Question: Now when I'm running my app using 'docker-compose up' i get in console lot of logs from mongoDb

I want to get only "web" service related logs for my information as logs from mongo are unreadable and useless for me in development.
I tried using
'''
command: --quiet
logs:
driver: none
'''
And didn't get quite the result i was hoping for.
I want all the docker starting logs describing what is going on while staring but then none of the mongo health raports
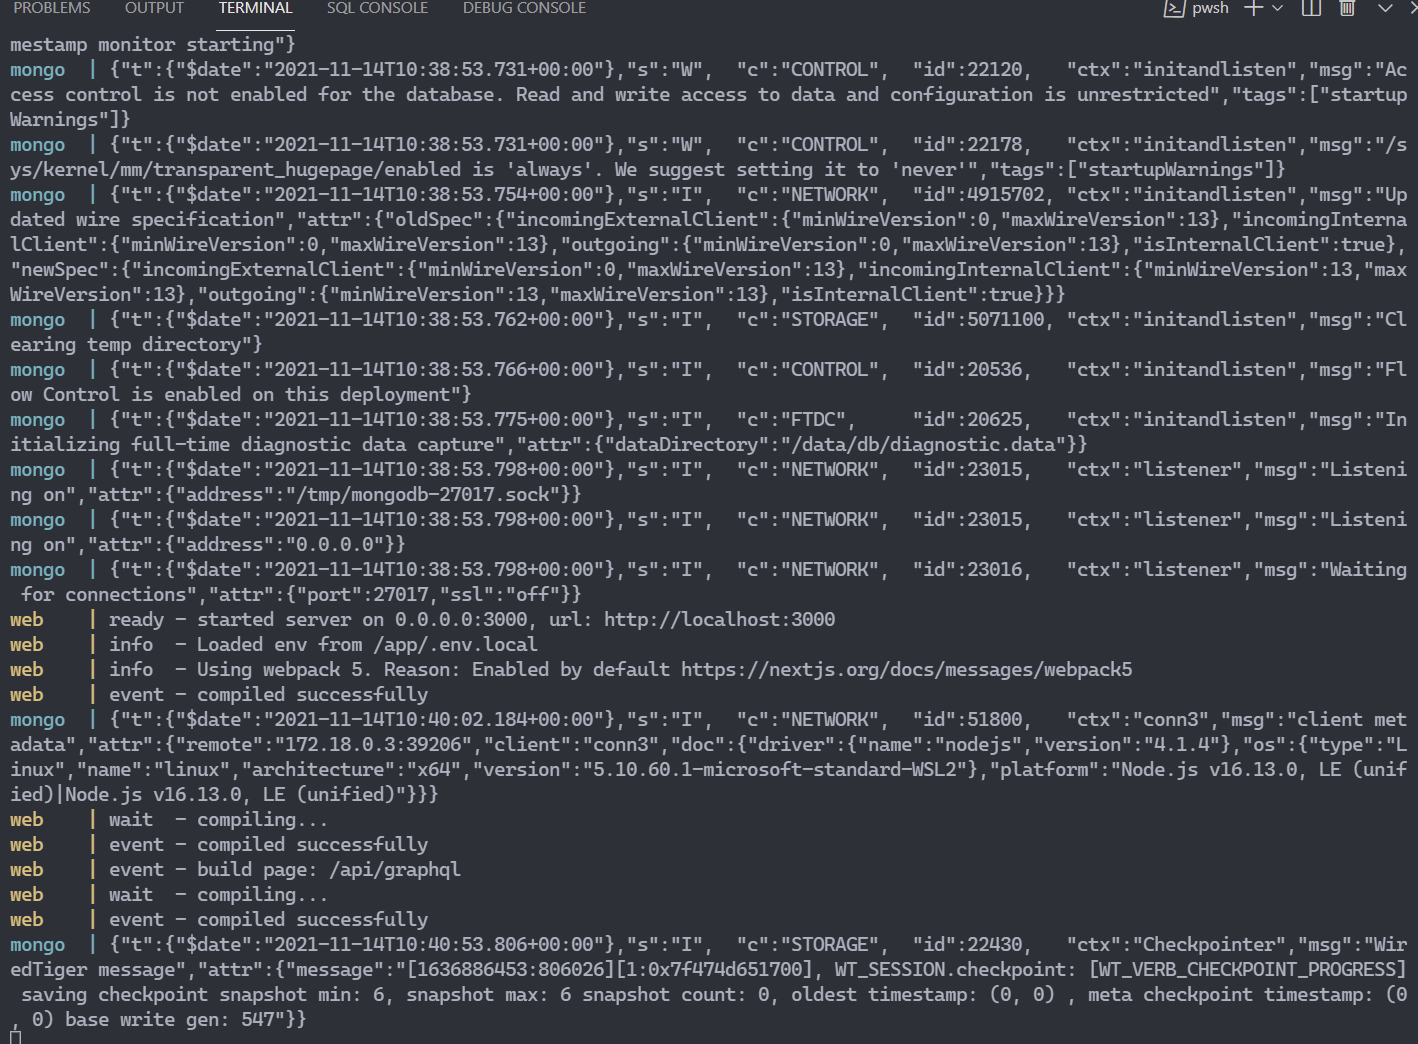
Answer: For me the best solution was adding file
'''
#mongod.conf
systemLog:
destination: file
path: "/var/log/mongodb/mongod.log"
'''
and in docker-compose
'''
#docker-compose.yml
mongo:
volumes:
- ./data:/data/db
- ./mongod.conf:/etc/mongod.conf
ports:
- '27017:27017'
restart: unless-stopped
command: --config /etc/mongod.conf
'''